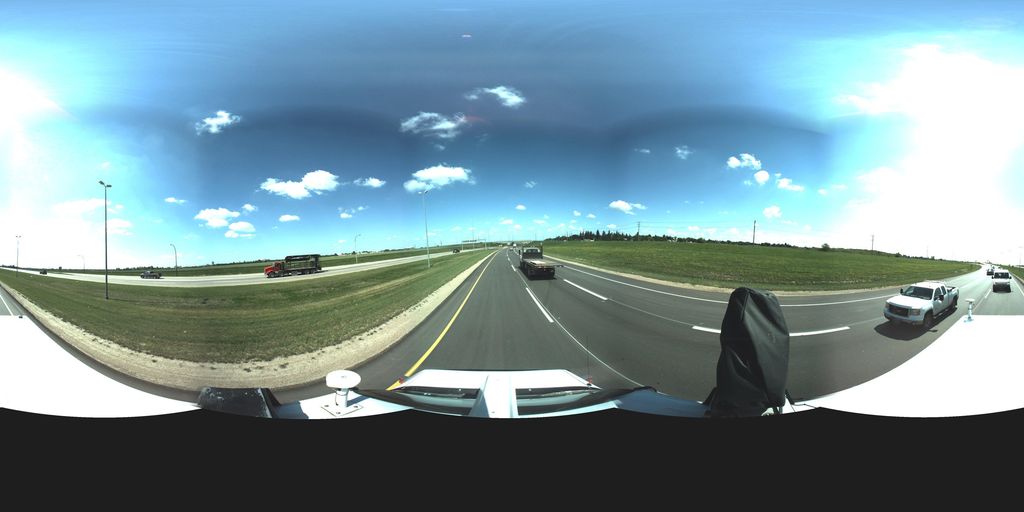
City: saskatoon